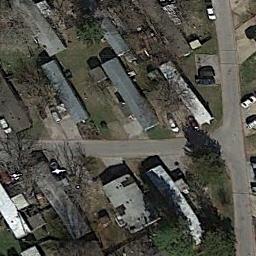
Label: residential